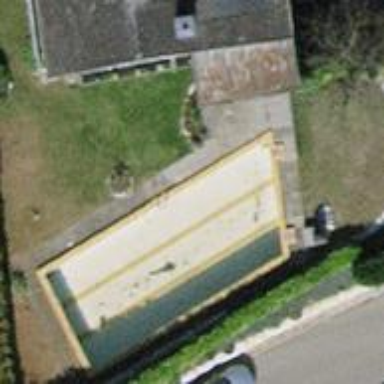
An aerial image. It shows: Swimming pool located on piece of land with water nearby.